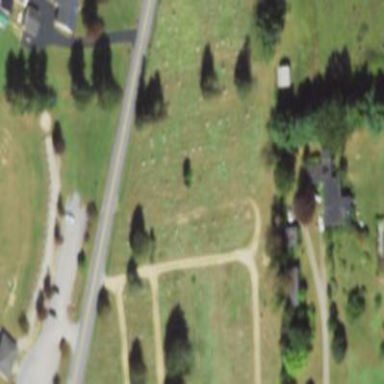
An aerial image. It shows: Cemetery.